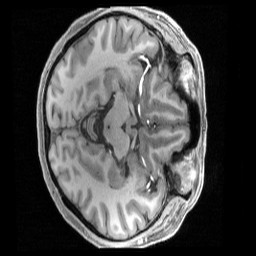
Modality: T1w
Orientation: axial
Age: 45
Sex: female
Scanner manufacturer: siemens
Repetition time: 2.4 s
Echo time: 0.00231 s